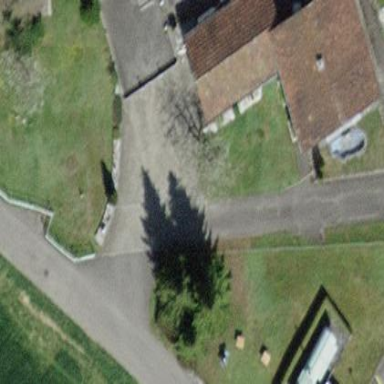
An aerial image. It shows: Detached building.